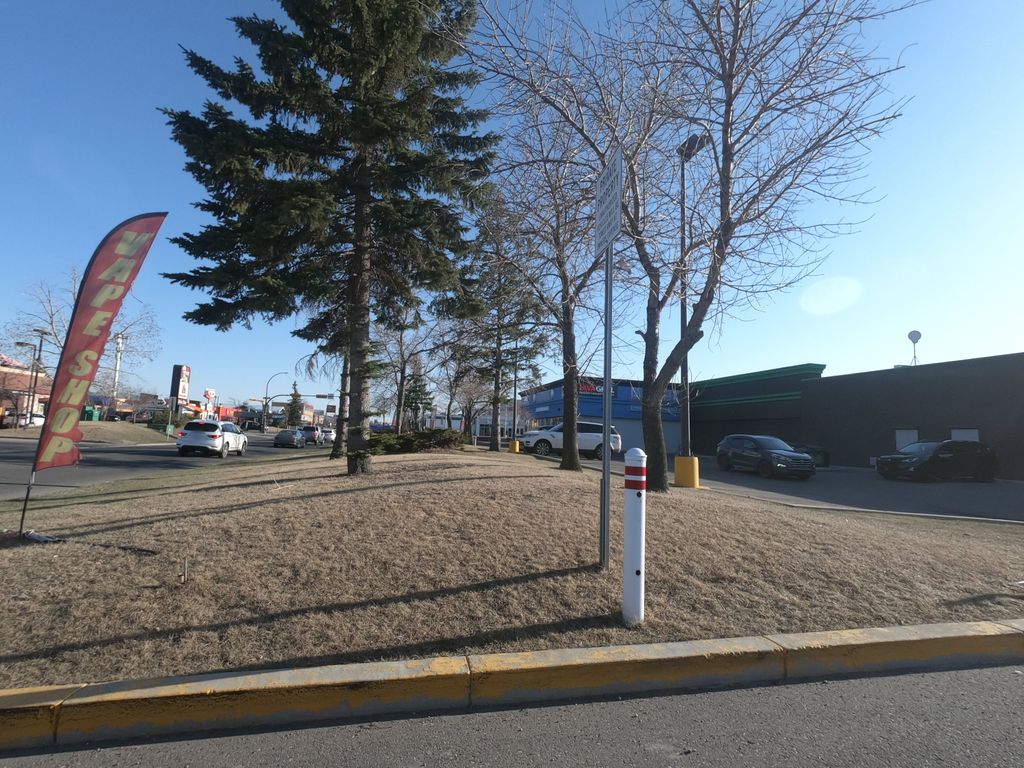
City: calgary